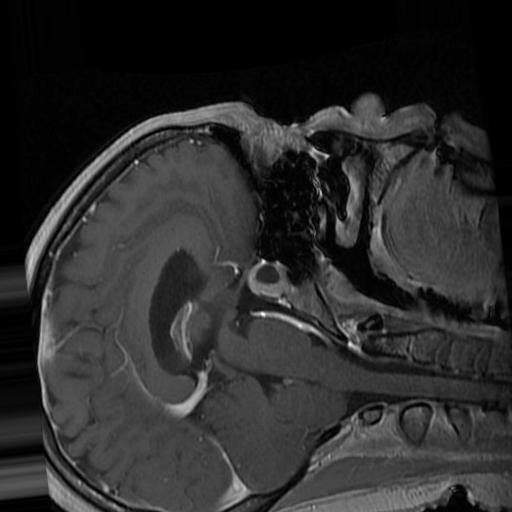
Label: brain_tumor